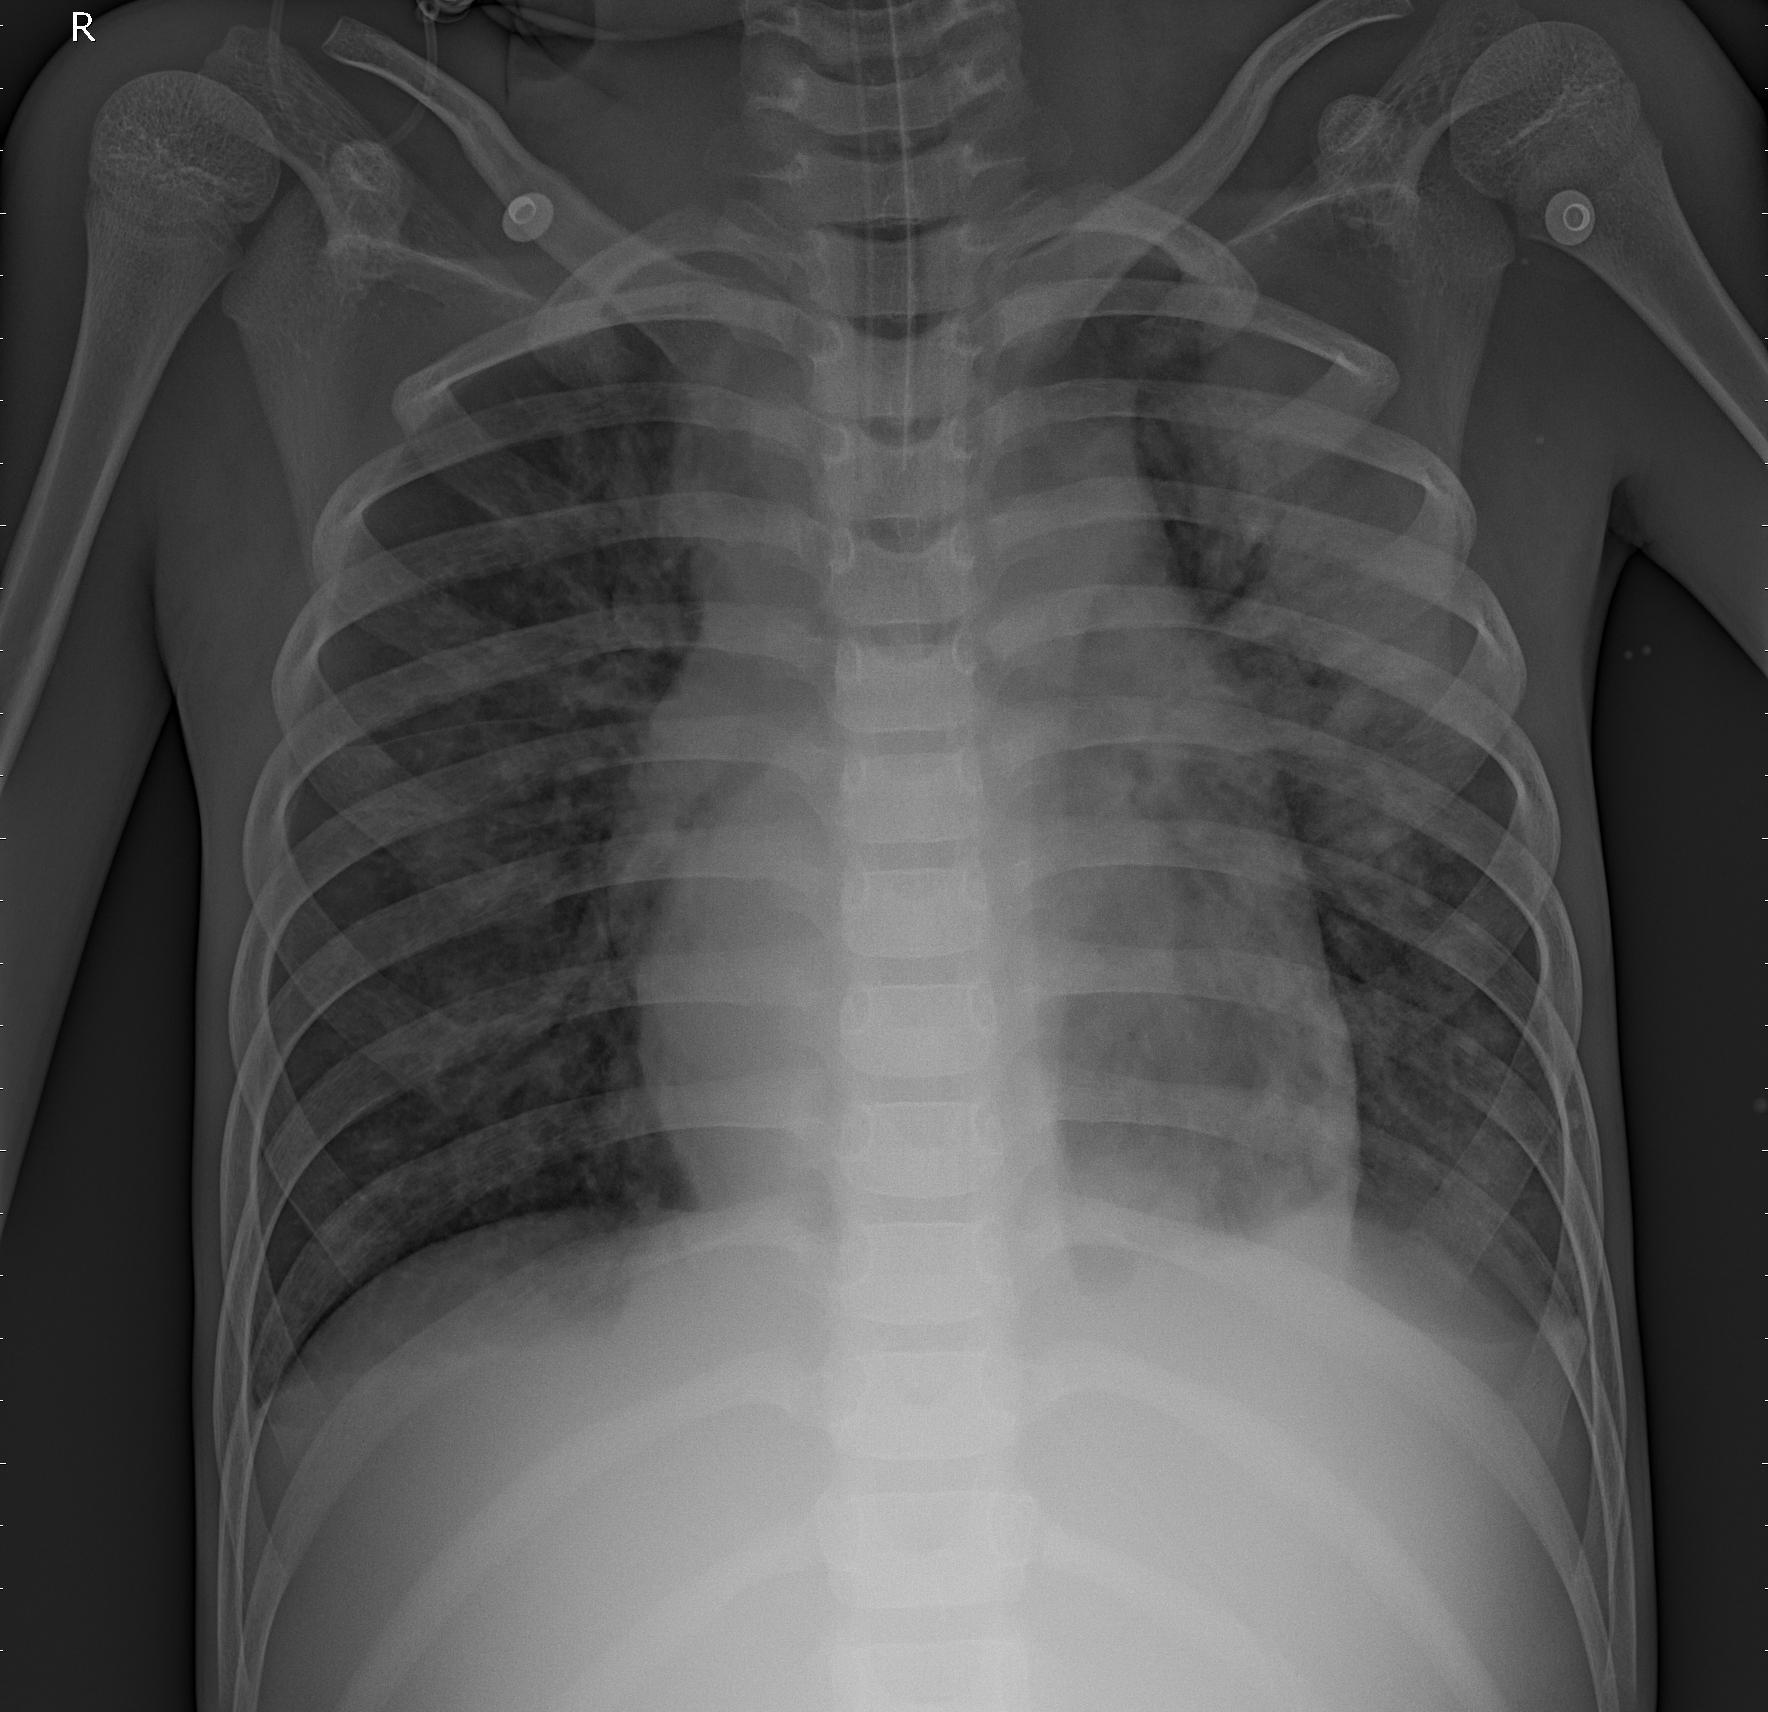
Diagnosis: PNEUMONIA